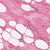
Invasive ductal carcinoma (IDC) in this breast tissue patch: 0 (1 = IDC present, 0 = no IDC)